Aerial crown-view tile of a tropical tree (Barro Colorado Island, Panama), acquired 20250124:
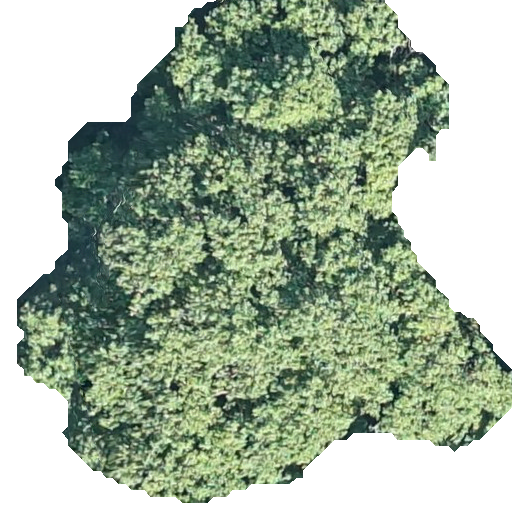
Species: Hieronyma alchorneoides
GBIF accepted scientific name: Hieronyma alchorneoides
Crown area: 253.568 m²